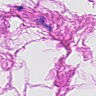
Metastatic tissue present: no